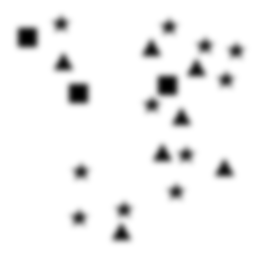
Squares: 3
Triangles: 7
Stars: 11
Total shapes: 21